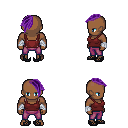
a pixel art fantasy rpg character, male body template, human, dark skin, maroon pirate shirt, magenta pants, purple long mohawk hairstyle, white cloth bandages, ghillies, four views (front, back, left, right), 2x2 character sprite sheet, small pixel art, hard edges, no anti-aliasing